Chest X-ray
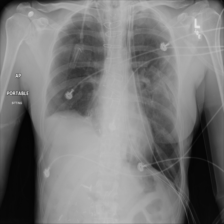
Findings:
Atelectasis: negative
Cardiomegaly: negative
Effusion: negative
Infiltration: negative
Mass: positive
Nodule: negative
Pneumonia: negative
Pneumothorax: positive
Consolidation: negative
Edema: negative
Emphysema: negative
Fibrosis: negative
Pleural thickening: negative
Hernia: negative